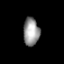
Tissue: prostate
Cell type: T cells
Senescence score: 0.7665
Nuclear area (px): 437
Mean DAPI intensity: 151.366